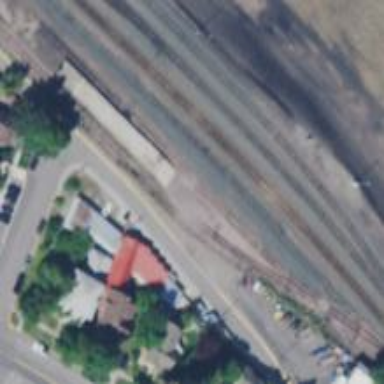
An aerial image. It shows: Railway spur service.